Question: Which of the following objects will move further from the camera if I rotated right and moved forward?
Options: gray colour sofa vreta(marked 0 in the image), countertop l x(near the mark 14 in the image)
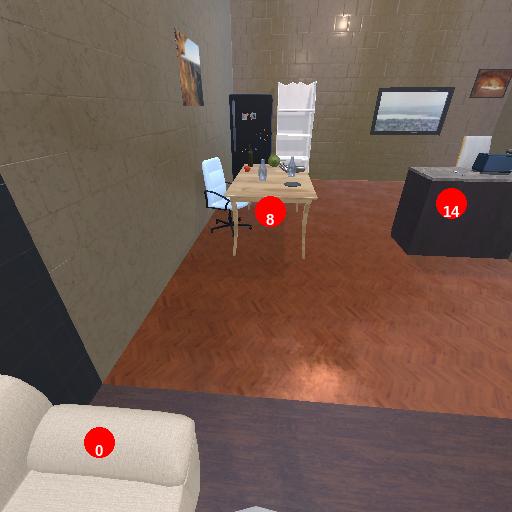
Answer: gray colour sofa vreta(marked 0 in the image)